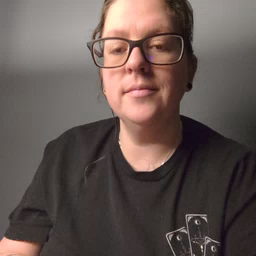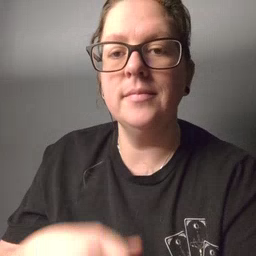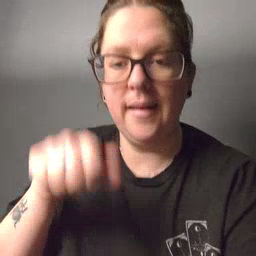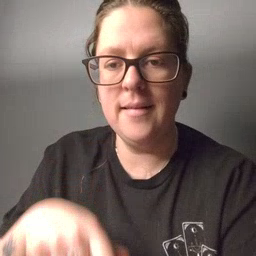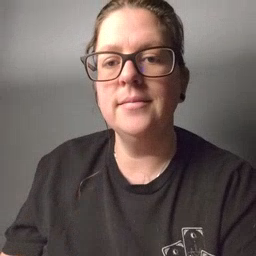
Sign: can